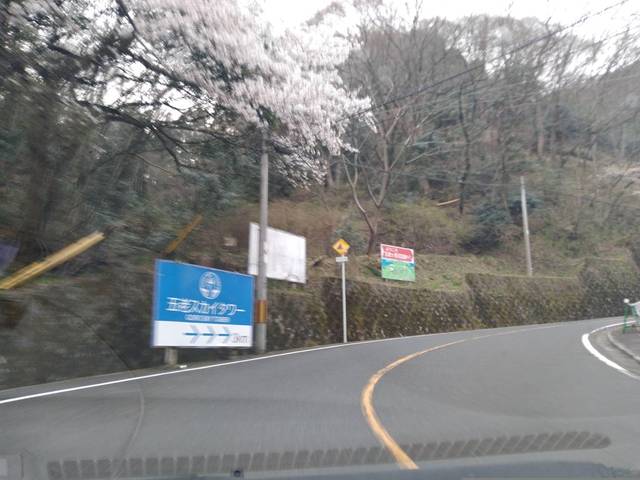
Region: Japan
Coordinates: 35.46, 135.357